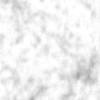
Label: no_change